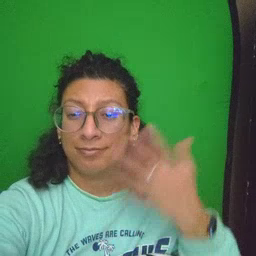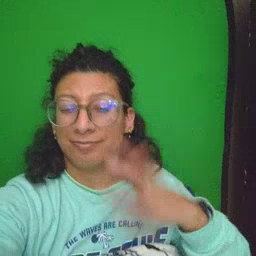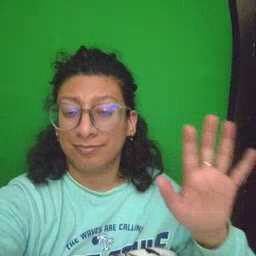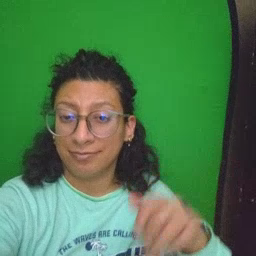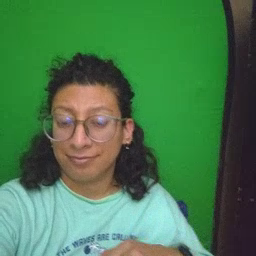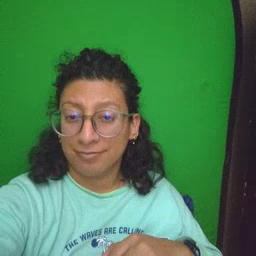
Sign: finish